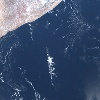
Label: water